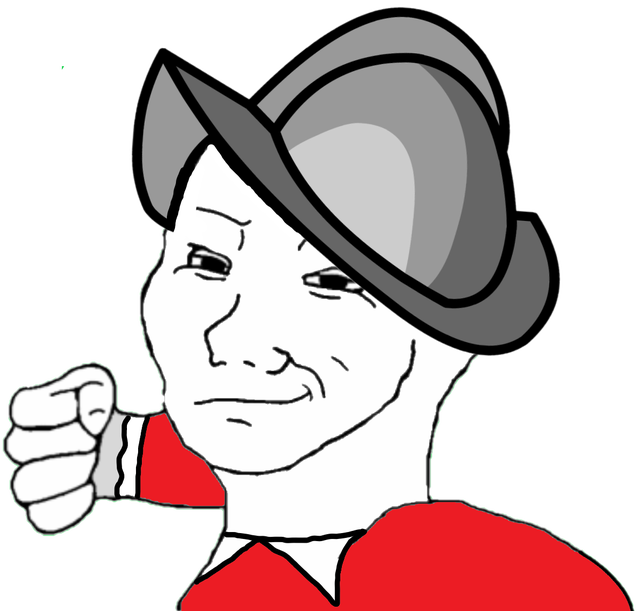
Label: 5_Smugjak